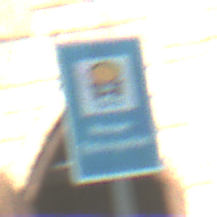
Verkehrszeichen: Wasserschutzgebiet
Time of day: MorningAfternoon
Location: Outdoor (Urban)
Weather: PartlyCloudy
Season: NotSpecified
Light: Natural